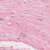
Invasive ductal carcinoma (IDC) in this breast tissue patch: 0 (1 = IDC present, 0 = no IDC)